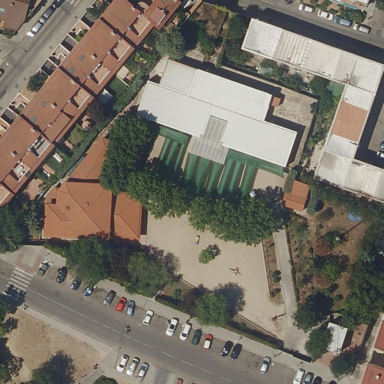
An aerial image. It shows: Kindergarten surrounded by fence.